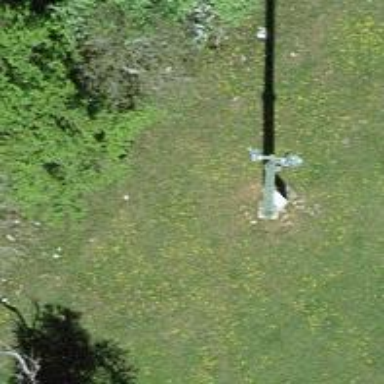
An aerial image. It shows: Surveillance object is present in the image.